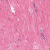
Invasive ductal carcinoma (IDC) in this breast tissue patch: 0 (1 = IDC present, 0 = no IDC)